Interaction volume radius: 5 \u00c5
Interaction volume height: 10 \u00c5
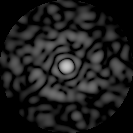
Disorder parameter: 0.8589